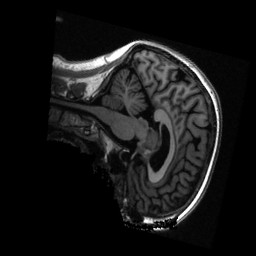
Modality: T1w
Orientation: sagittal